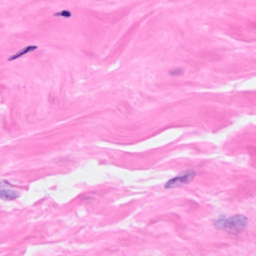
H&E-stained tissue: Breast